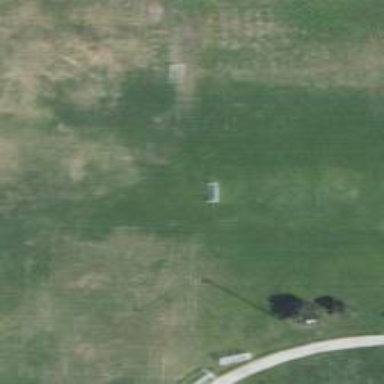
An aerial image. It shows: Soccer pitch for leisureland activities.